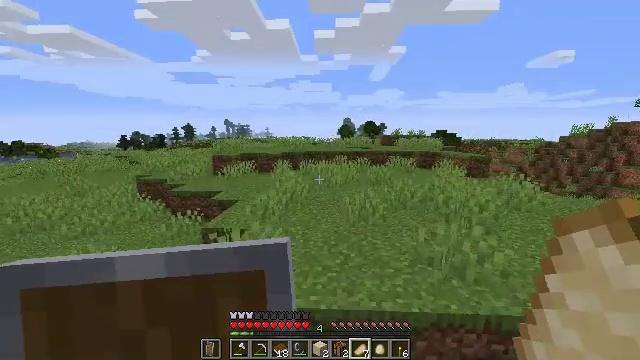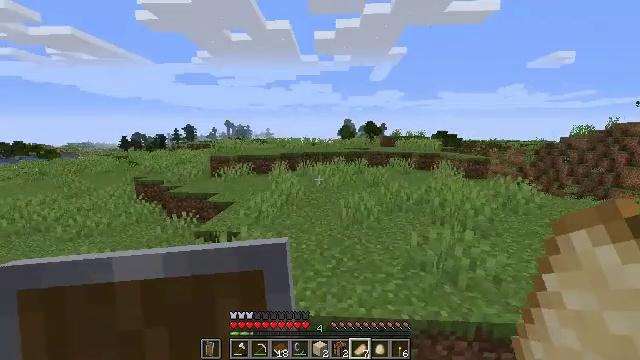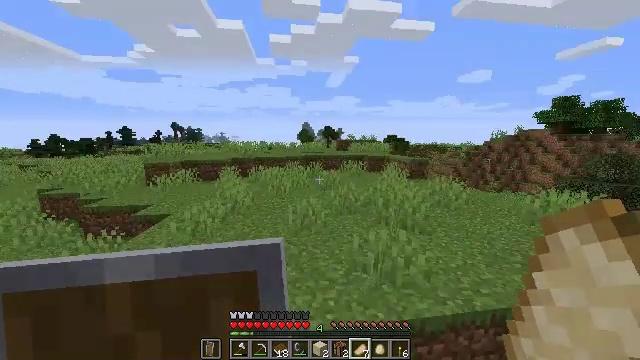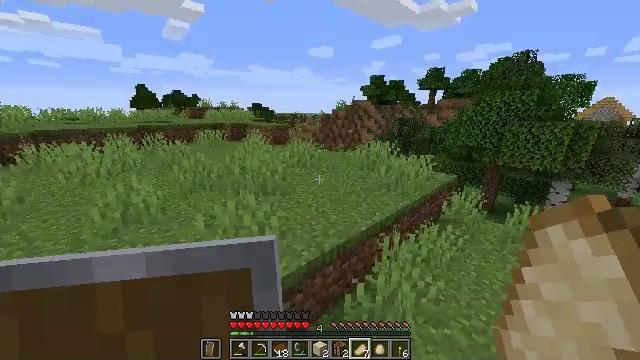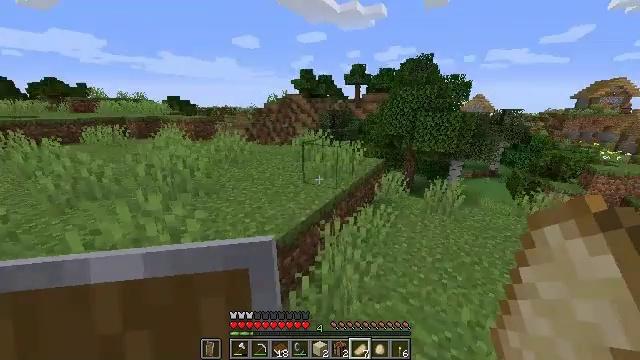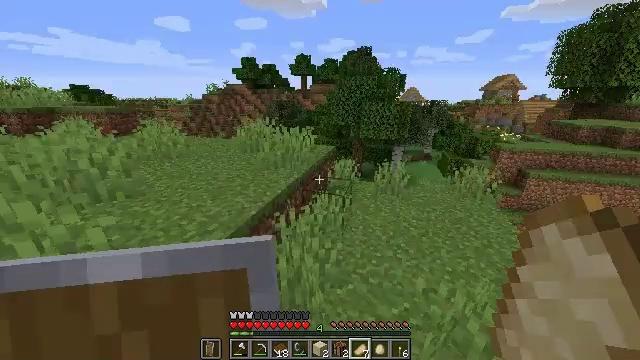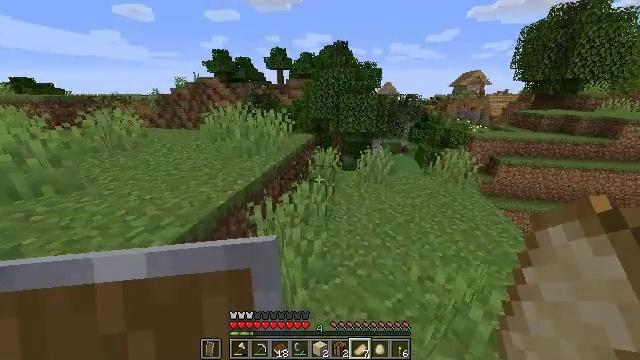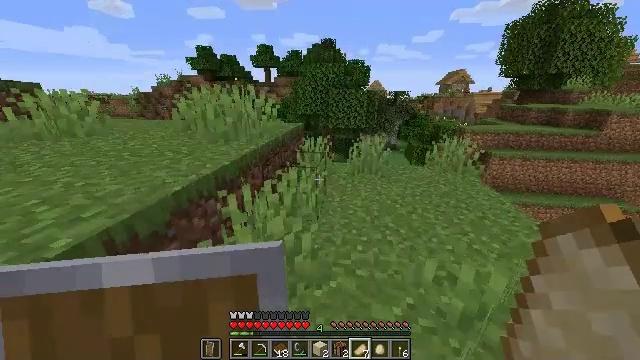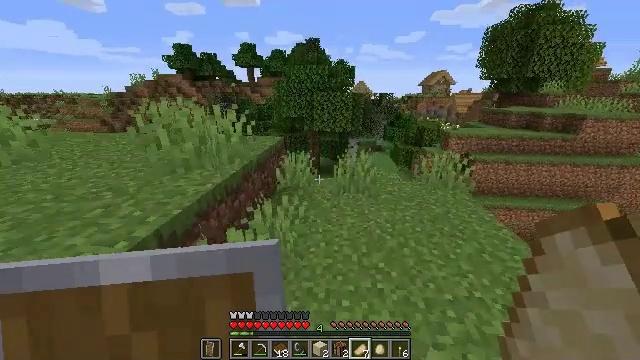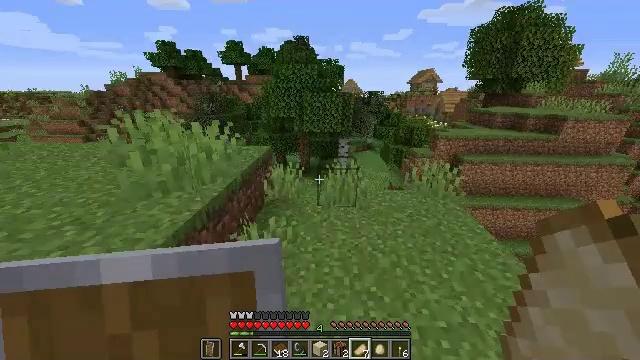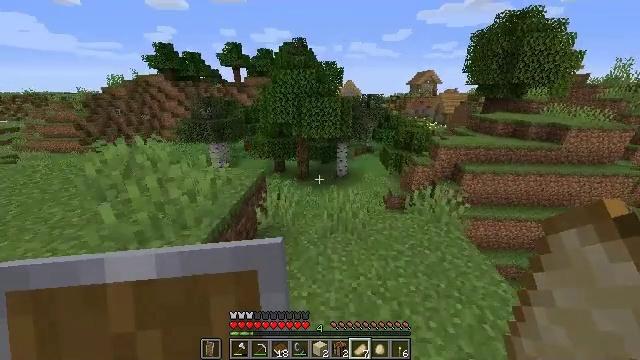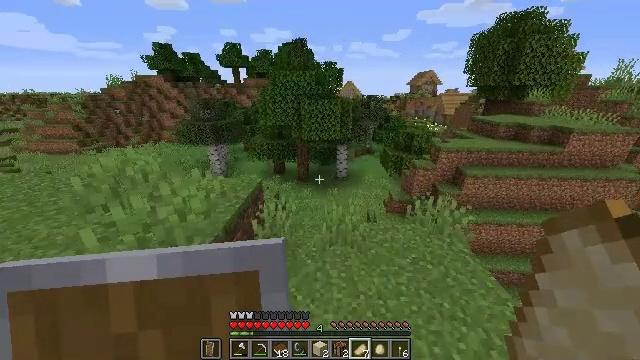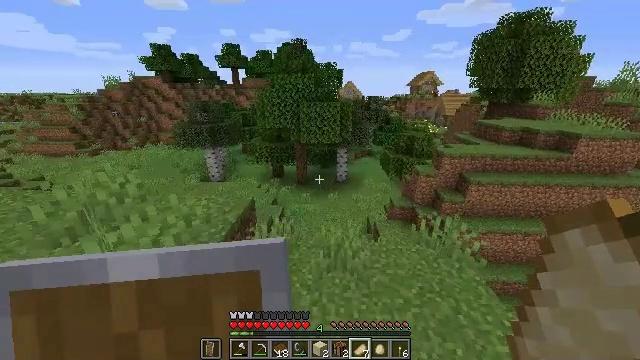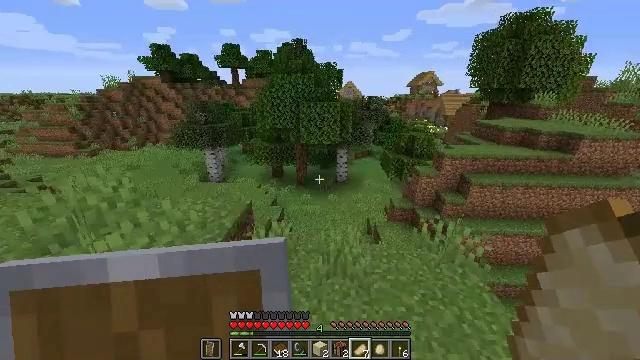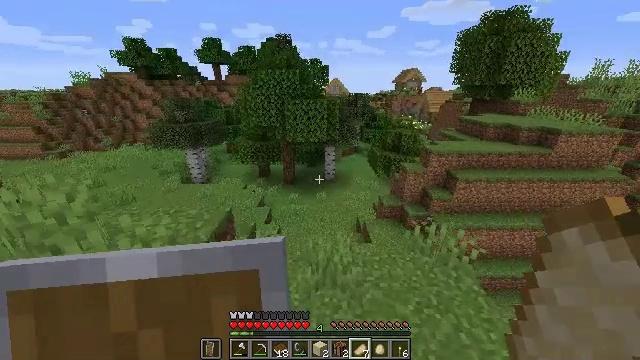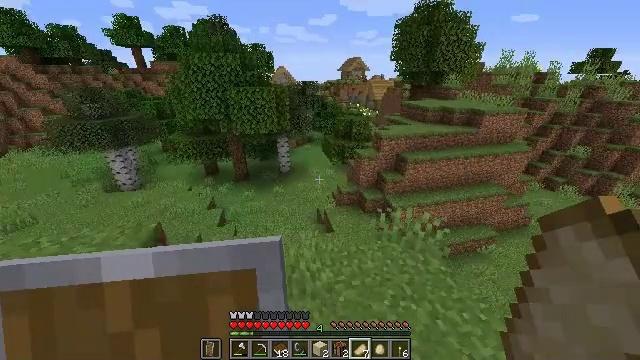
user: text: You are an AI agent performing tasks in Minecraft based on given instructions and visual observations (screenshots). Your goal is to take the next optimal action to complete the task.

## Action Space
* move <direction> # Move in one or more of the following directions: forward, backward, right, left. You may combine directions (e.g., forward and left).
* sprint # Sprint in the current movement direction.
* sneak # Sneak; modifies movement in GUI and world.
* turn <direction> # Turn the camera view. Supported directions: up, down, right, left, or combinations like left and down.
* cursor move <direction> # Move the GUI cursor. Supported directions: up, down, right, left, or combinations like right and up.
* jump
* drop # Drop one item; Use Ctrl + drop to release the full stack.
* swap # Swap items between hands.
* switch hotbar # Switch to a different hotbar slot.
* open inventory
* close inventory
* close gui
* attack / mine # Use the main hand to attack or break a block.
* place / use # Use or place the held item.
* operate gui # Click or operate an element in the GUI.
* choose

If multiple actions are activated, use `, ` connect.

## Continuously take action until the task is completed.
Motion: motion action
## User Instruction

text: Mine beetroots from the garden.
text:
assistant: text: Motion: move forward and move right, sprint, jump
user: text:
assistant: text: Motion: move forward and move right, sprint, turn right and up, jump
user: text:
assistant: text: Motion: move forward and move right, sprint, turn right and down, jump
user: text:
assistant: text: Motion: move forward and move right, sprint, turn right and down, jump
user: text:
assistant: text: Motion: move forward and move right, sprint, turn right and down, jump
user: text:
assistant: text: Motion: move forward and move right, sprint, turn right, jump
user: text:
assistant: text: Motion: move forward and move right, sprint, turn right, jump
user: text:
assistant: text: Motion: move forward and move right, sprint, turn right, jump
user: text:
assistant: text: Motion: move forward and move right, sprint, turn right, jump
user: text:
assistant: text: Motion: move forward, sprint, jump
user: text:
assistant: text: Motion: move forward, sprint, jump
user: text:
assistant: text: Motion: move forward, sprint, jump
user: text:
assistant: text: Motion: move forward, sprint, jump
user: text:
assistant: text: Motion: move forward, sprint, turn right, jump
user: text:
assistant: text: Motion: move forward, sprint, turn right and down, jump
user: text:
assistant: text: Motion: move forward, sprint, turn right, jump
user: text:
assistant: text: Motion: move forward, sprint, jump
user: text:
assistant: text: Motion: move forward, sprint, jump
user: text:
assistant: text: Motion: move forward, sprint, jump
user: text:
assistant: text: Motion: move forward, sprint, jump
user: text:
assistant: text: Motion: move forward, sprint, jump
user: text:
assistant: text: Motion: move forward, sprint, jump
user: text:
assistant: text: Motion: move forward, sprint, turn right and down, jump
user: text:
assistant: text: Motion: move forward, sprint, jump
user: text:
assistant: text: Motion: move forward, sprint, jump
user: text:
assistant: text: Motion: move forward, sprint, jump
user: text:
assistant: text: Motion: move forward, sprint, jump
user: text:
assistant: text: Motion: move forward, sprint, jump
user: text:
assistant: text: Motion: move forward, sprint, jump
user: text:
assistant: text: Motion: move forward, sprint, jump